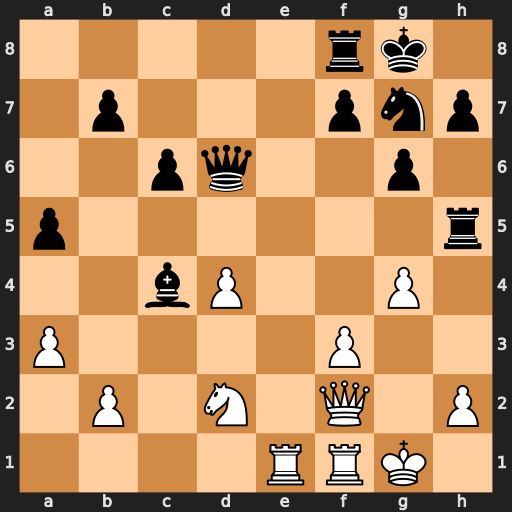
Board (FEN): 5rk1/1p3pnp/2pq2p1/p6r/2bP2P1/P4P2/1P1N1Q1P/4RRK1
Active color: w
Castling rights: -
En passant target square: -
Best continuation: Nxc4 Qxh2+ Qxh2 Rxh2 Kxh2